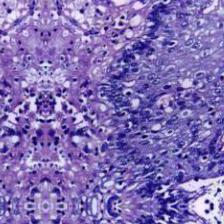
Diagnosis: Normal